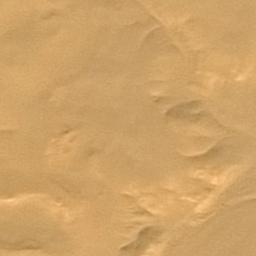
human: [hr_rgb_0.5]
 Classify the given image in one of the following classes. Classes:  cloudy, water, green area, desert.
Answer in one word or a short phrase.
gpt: desert